Question: I have this problem where I wanted to fill some parts only of the GridView depending on the number I give to it. Here's the image:

If I give 3 only out of 8, 3 of the 'GridView' items should be highlighted. I have all the code and the custom adapter, I'm confused on which part do I check and give the 'GridView' 3 of them should only be highlighted.
Here's where I set the custom adapter in my activity:
> '''
Integer[] lessons = new Integer[] { 1, 2, 3, 4, 5, 6, 7, 8};
CustomAdapter gridViewAdapter = new CustomAdapter(this, R.layout.item_lessons, lessons);
gridView.setAdapter(gridViewAdapter);
'''
My CustomAdapter:
> '''
@Override
public View getView(final int position, View convertView, ViewGroup parent) {
View row = convertView;
ViewHolder holder = null;
if (row == null) {
LayoutInflater inflater = ((Activity) context).getLayoutInflater();
row = inflater.inflate(resource, parent, false);
holder = new ViewHolder();
holder.tvLessons = (TextView) row
.findViewById(R.id.lesson_module);
row.setTag(holder);
} else {
holder = (ViewHolder) row.getTag();
} holder.tvLessons.setBackgroundResource(R.drawable.icon_lesson_filled);
return row;
}
public class ViewHolder {
public TextView tvLessons;
}
'''
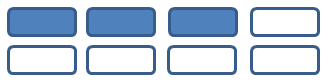
Answer: > '''
@Override
public View getView(final int position, View convertView, ViewGroup parent) {
View row = convertView;
ViewHolder holder = null;
if (row == null) {
LayoutInflater inflater = ((Activity) context).getLayoutInflater();
row = inflater.inflate(resource, parent, false);
holder = new ViewHolder();
holder.tvLessons = (TextView) row
.findViewById(R.id.lesson_module);
row.setTag(holder);
} else {
holder = (ViewHolder) row.getTag();
} holder.tvLessons.setBackgroundResource(R.drawable.icon_lesson_filled);
if(position <= <yourNumber i.e 3>)
holder.tvLesson.setBackgroundColor(Color.Blue);
return row;
}
public class ViewHolder {
public TextView tvLessons;
}
'''
let me know if you have any problem implementing it
Enjoy...